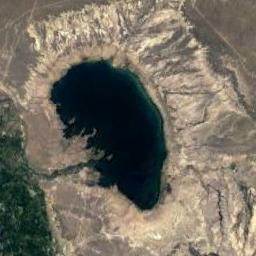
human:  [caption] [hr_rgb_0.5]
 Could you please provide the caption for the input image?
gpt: The ground is uneven around the lake .

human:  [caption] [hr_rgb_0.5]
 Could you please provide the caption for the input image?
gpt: An almost elliptical blue lake surrounded by yellow-brown mountains .

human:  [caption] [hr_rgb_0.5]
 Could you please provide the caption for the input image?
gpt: The lake in the picture is in the desert .

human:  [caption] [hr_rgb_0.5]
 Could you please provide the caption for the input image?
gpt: The lake lies in a rolling wasteland and the water is dark blue .

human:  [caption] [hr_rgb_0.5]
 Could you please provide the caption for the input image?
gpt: There are brown bare land around the lake .